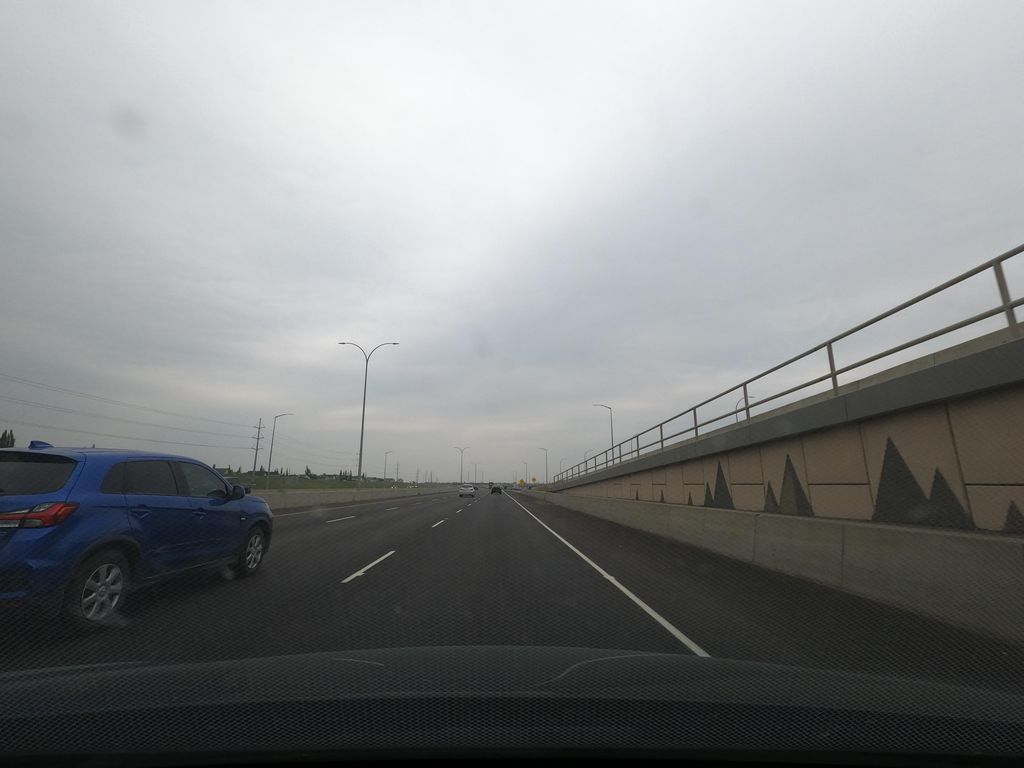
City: calgary